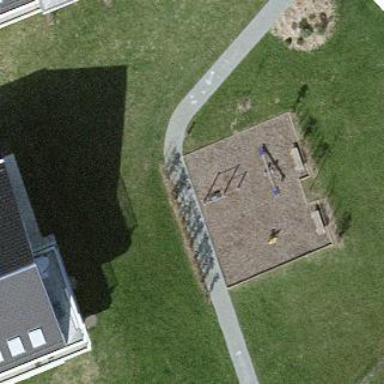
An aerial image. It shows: Playground area for leisure land.